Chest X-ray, PA view. Patient: 33 years old, sex M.
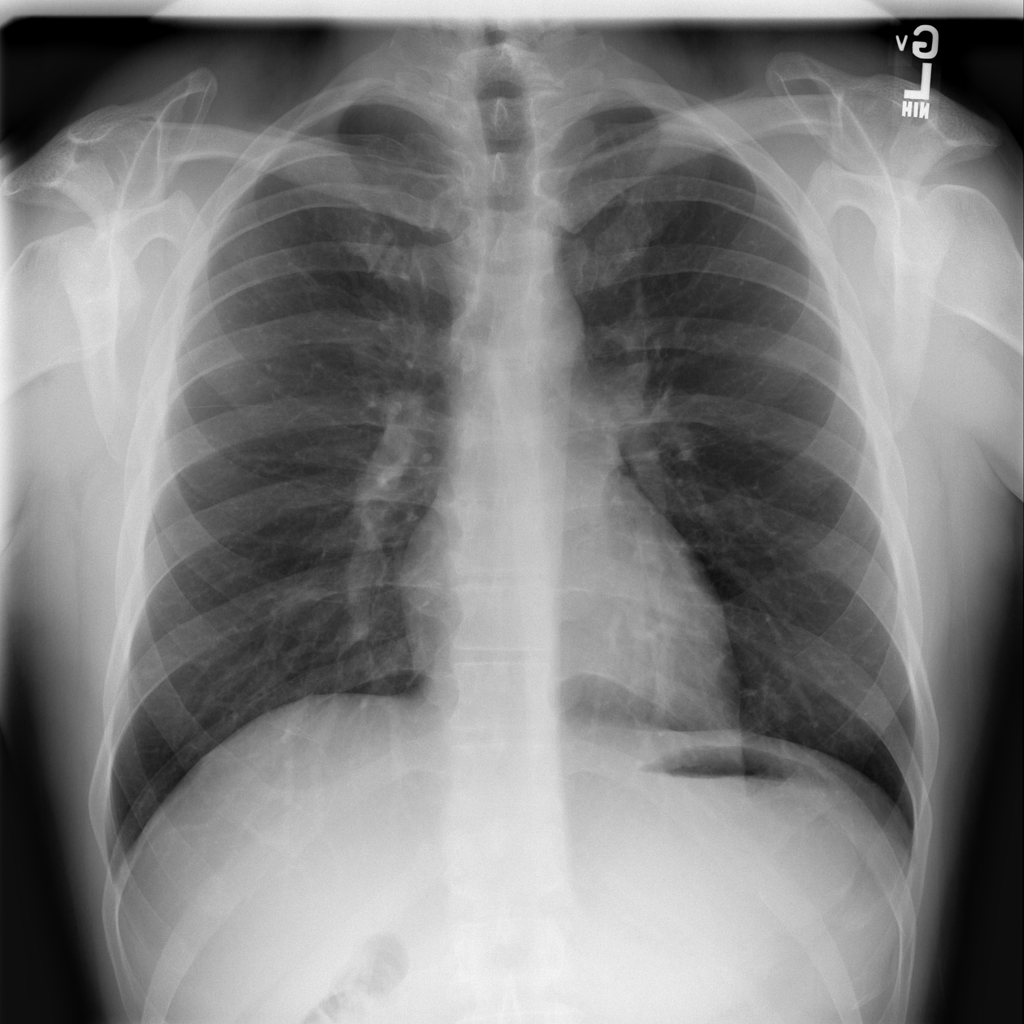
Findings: No Finding